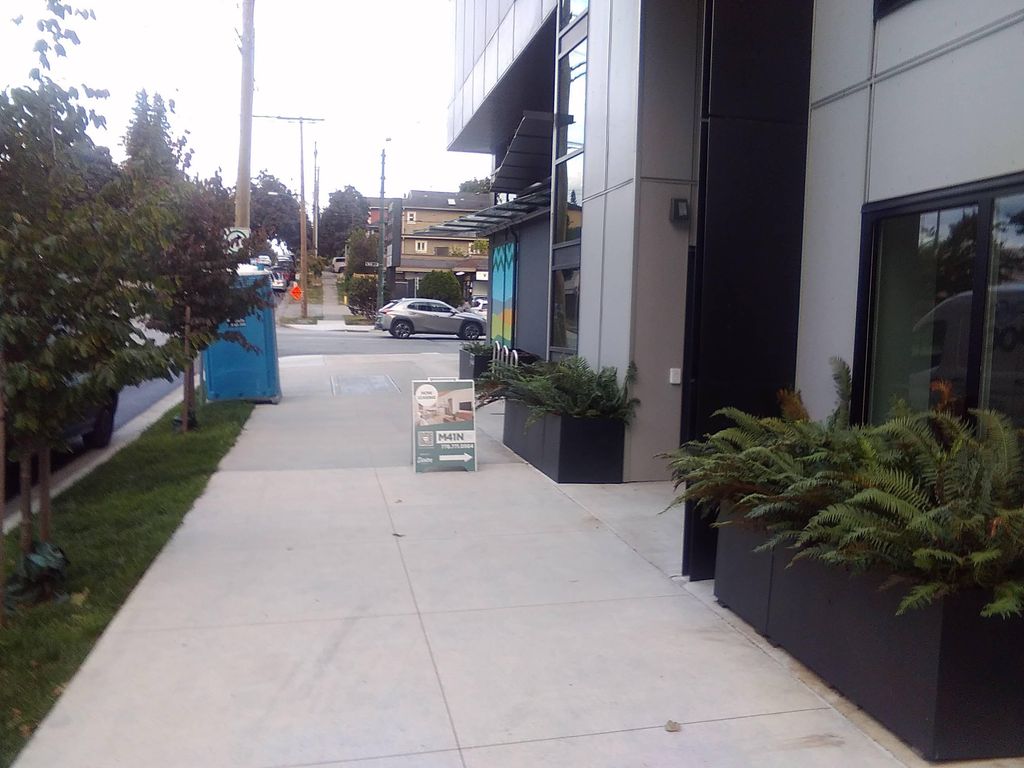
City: vancouver